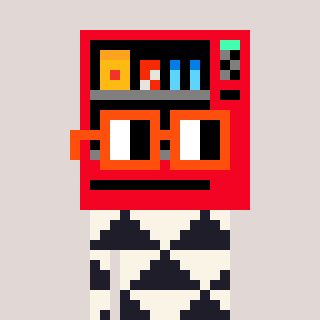
a pixel art character with square orange glasses, a vending machine-shaped head and a grayscale-colored body on a warm background